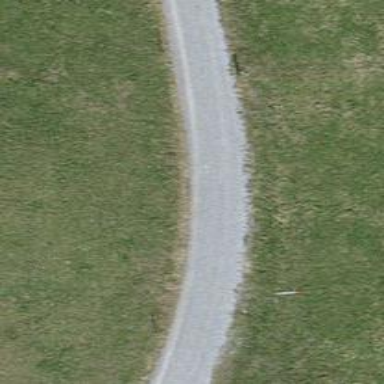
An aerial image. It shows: Track with grade 2 gravel surface.